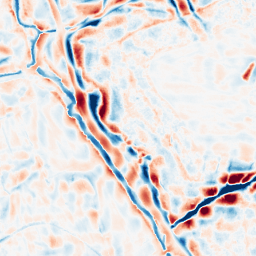
Category: wavelet
Decomposition family: wavelet_biorthogonal
Decomposition parameters: wavelet: bior4.4
level: 4
Upsampling method: linear_exact
Upsampling parameters: scale: 4
Upsampling scale: 4